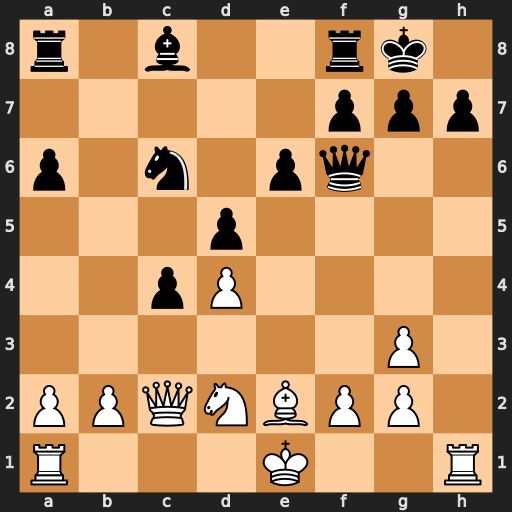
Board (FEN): r1b2rk1/5ppp/p1n1pq2/3p4/2pP4/6P1/PPQNBPP1/R3K2R
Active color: w
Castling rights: KQ
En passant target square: -
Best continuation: Qxh7#